【题型】填空题　【知识点】向量　【难度】medium
如图，$BE$是$\triangle ABC$的中线，点$F$在$BE$上，延长$AF$交边$BC$于点$D$. 若$BF = 2FE$. 设$\overrightarrow{AB} = \vec{a}$，$\overrightarrow{AC} = \vec{b}$，那么向量$\overrightarrow{AF} = \underline{\quad\quad}$（用含$\vec{a}$，$\vec{b}$的式子表示）.

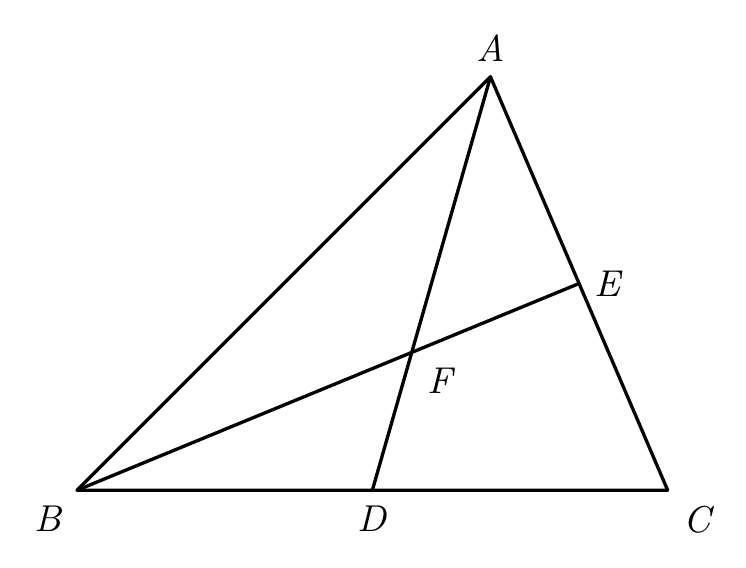
【解答】
【答案】$\dfrac{1}{3}\vec{a} + \dfrac{1}{3}\vec{b}$
\medskip

【分析】根据平面向量的运算法则进行计算即可. 本题考查三角形的重心及平面向量，熟知平面向量的运算法则是解题的关键.
\medskip

【详解】解：$\because BE$是$\triangle ABC$的中线，$\overrightarrow{AB} = \vec{a}$，$\overrightarrow{AC} = \vec{b}$，
\medskip

$\therefore \overrightarrow{AE} = \dfrac{1}{2}\vec{b}$，
\medskip

$\therefore \overrightarrow{EB} = \overrightarrow{AB} - \overrightarrow{AE} = \vec{a} - \dfrac{1}{2}\vec{b}$，
\medskip

又$\because BF = 2FE$，
\medskip

$\therefore \overrightarrow{EF} = \dfrac{1}{3}\overrightarrow{EB} = \dfrac{1}{3}\vec{a} - \dfrac{1}{6}\vec{b}$，
\medskip

$\therefore \overrightarrow{AF} = \overrightarrow{AE} + \overrightarrow{EF} = \dfrac{1}{2}\vec{b} + \dfrac{1}{3}\vec{a} - \dfrac{1}{6}\vec{b} = \dfrac{1}{3}\vec{a} + \dfrac{1}{3}\vec{b}$.
\medskip

故答案为：$\dfrac{1}{3}\vec{a} + \dfrac{1}{3}\vec{b}$.